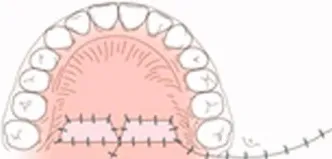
Illustration of Figure 4(A-D).
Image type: pathology (immunostaining)